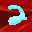
Label: 2